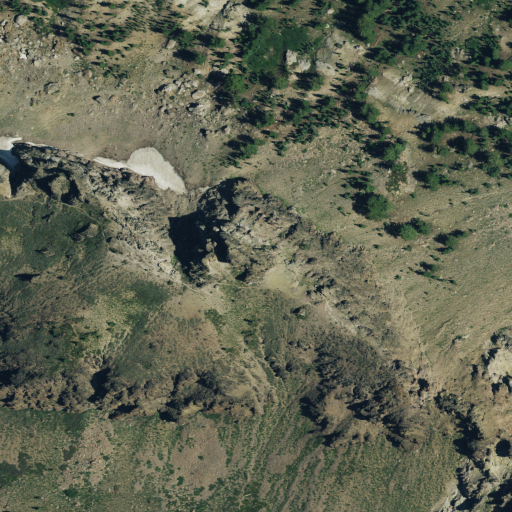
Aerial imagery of mountain in California named Castle Peak containing shrub and evergreen forest